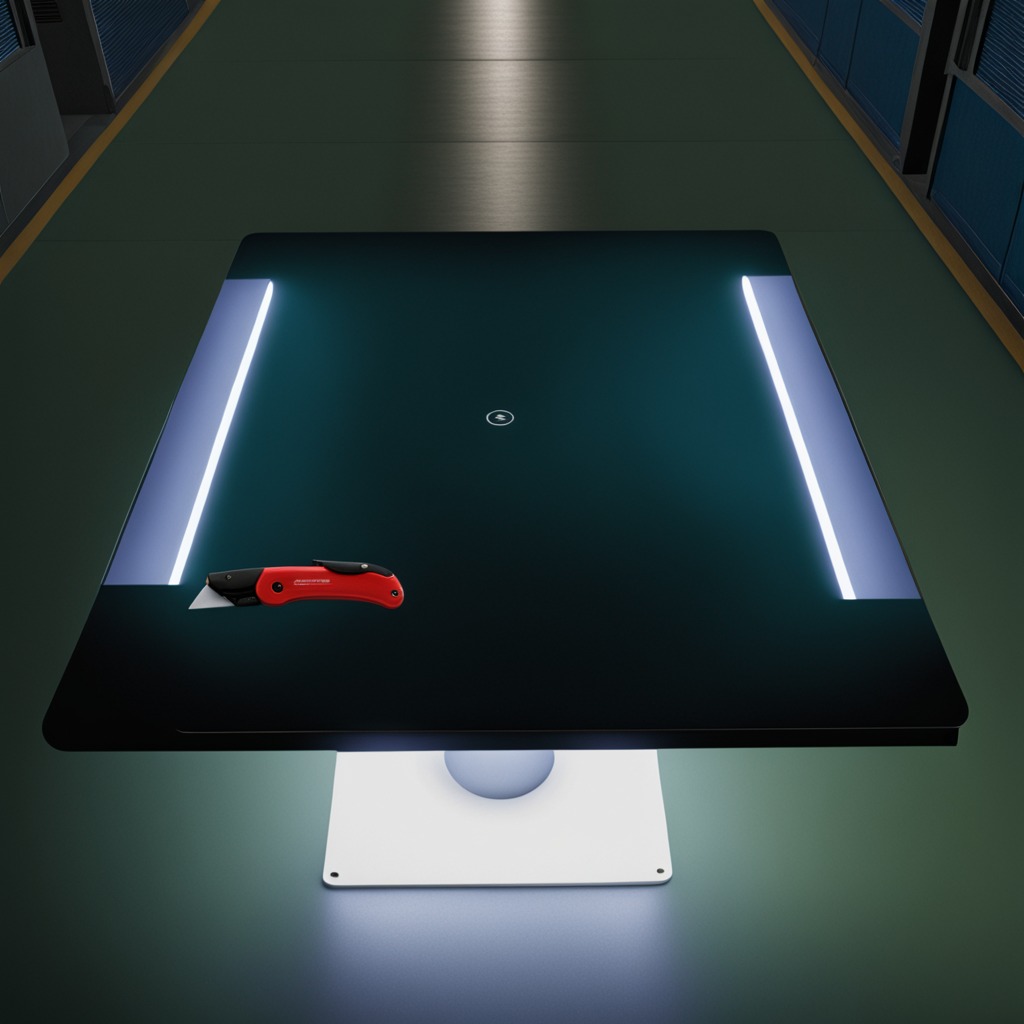
A utility knife lies on the table.